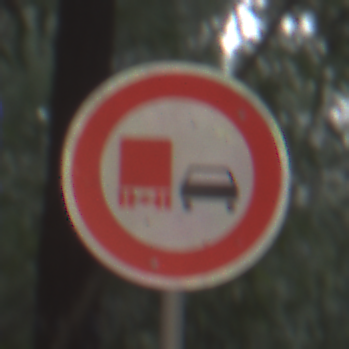
Verkehrszeichen: UeberholverbotKraftfahrzeuge
Umgebung: Outdoor, Nature
Tageszeit: SunriseSunset
Wetter: NotSpecified
Licht: Natural
Jahreszeit: Autumn
Kontrast: MediumContrast